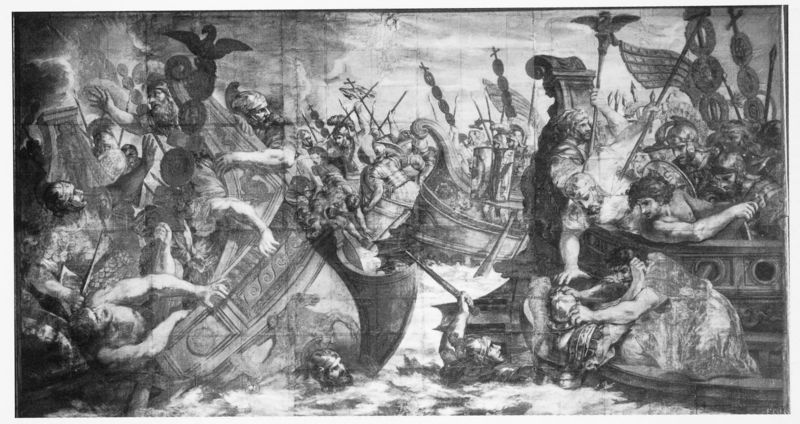
Titel: Vorlage zur Tapisserie Schiffskampf/Bataille navale
Künstler: Pietro da Cortona
Institution: Rom, Galleria Nazionale d`Arte Antica, Palazzo Barberini alle Quattro Fontane
Schlagwörter: adler, gemälde, himmel, kampf, kämpfer, meer, wasser, weiß, wolken, menschen, grau, männer, schwarz, taube, boot, boote, schiff, schiffe, krieg, schlacht, seenot, sinken, untergang, kaiser, soldaten, panzer, antike, kreuz, schwarz weiß, radierung, schwert, waffen, helm, ritter, rom, römer, helme, kreuze, kränze, speer, speere, rettung, insignien, standarte, seeschlacht, standarten, knicke, galeere, armada, ertrinken, germanen, todeskampf, scjiffe, gistorienmalerei, varusschlacht, hulfe